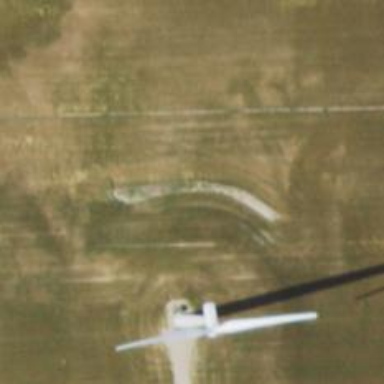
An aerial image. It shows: Driveway road leading to wind farm.